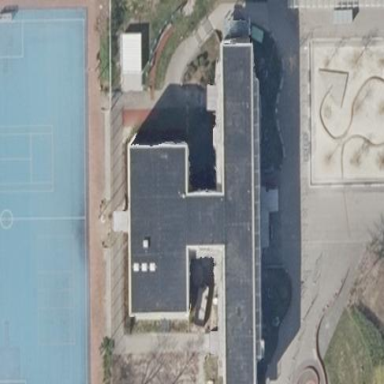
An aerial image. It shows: School.